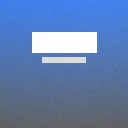
Screen state: on